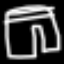
Label: pants